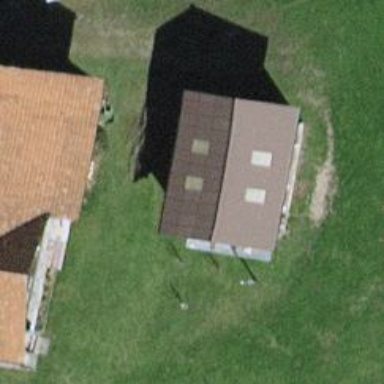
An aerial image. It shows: Shed building.